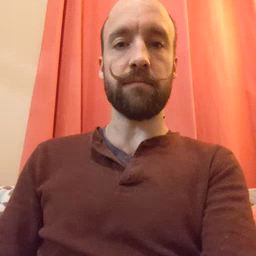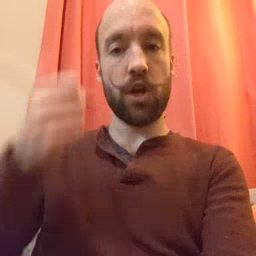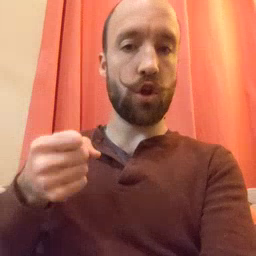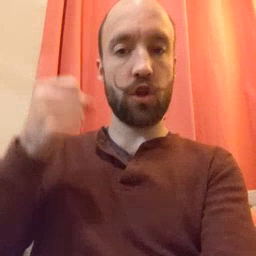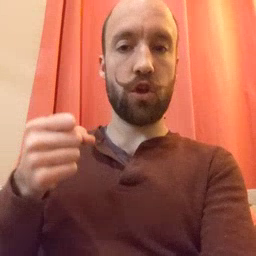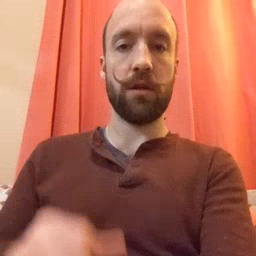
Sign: car